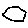
Label: hexagon